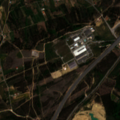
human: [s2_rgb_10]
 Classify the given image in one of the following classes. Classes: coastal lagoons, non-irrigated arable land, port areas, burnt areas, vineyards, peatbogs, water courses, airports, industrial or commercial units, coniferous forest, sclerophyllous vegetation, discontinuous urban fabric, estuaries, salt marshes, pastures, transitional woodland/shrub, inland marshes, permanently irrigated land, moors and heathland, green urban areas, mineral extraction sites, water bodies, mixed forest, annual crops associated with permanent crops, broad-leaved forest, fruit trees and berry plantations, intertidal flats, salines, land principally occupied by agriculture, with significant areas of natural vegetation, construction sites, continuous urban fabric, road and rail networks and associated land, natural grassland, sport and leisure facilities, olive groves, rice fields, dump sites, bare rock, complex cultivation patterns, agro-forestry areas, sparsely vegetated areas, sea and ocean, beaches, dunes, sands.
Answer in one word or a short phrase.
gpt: industrial or commercial units, annual crops associated with permanent crops, mixed forest, transitional woodland/shrub